Question: I was wondering if there was a color picker control for windows phone 8.1 runtime apps that look like this.
Thanks in advance!

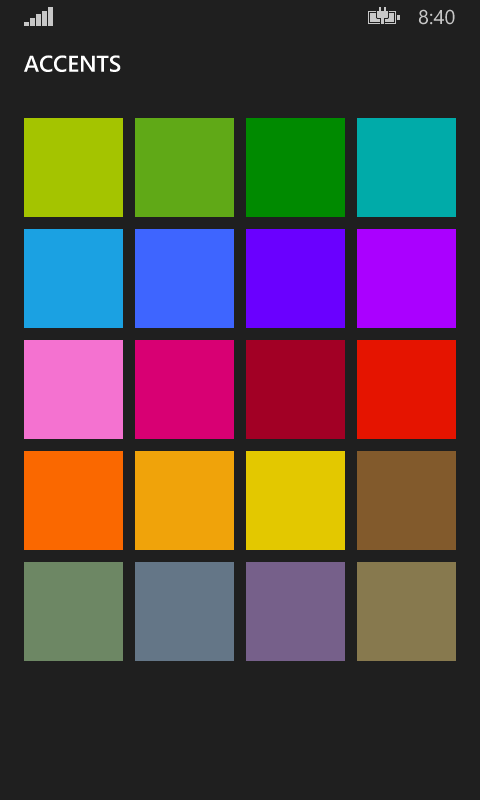
Answer: You can try a custom color picker - here's <URL> written by Spaso Lazarevic.
It comes down to using a predefined set of colors on a different page, nicely laid out.